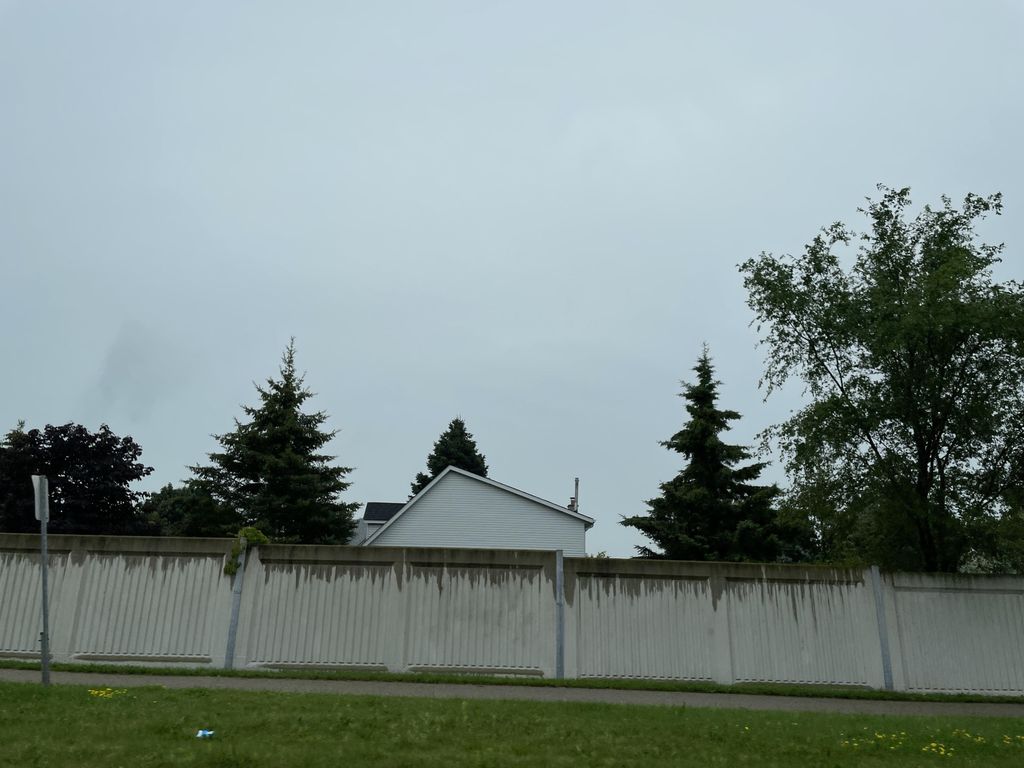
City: kitchener-waterloo